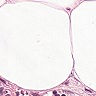
Metastatic tissue present: no